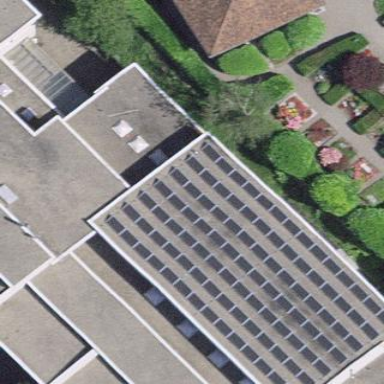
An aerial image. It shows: Solar power generator.